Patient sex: M
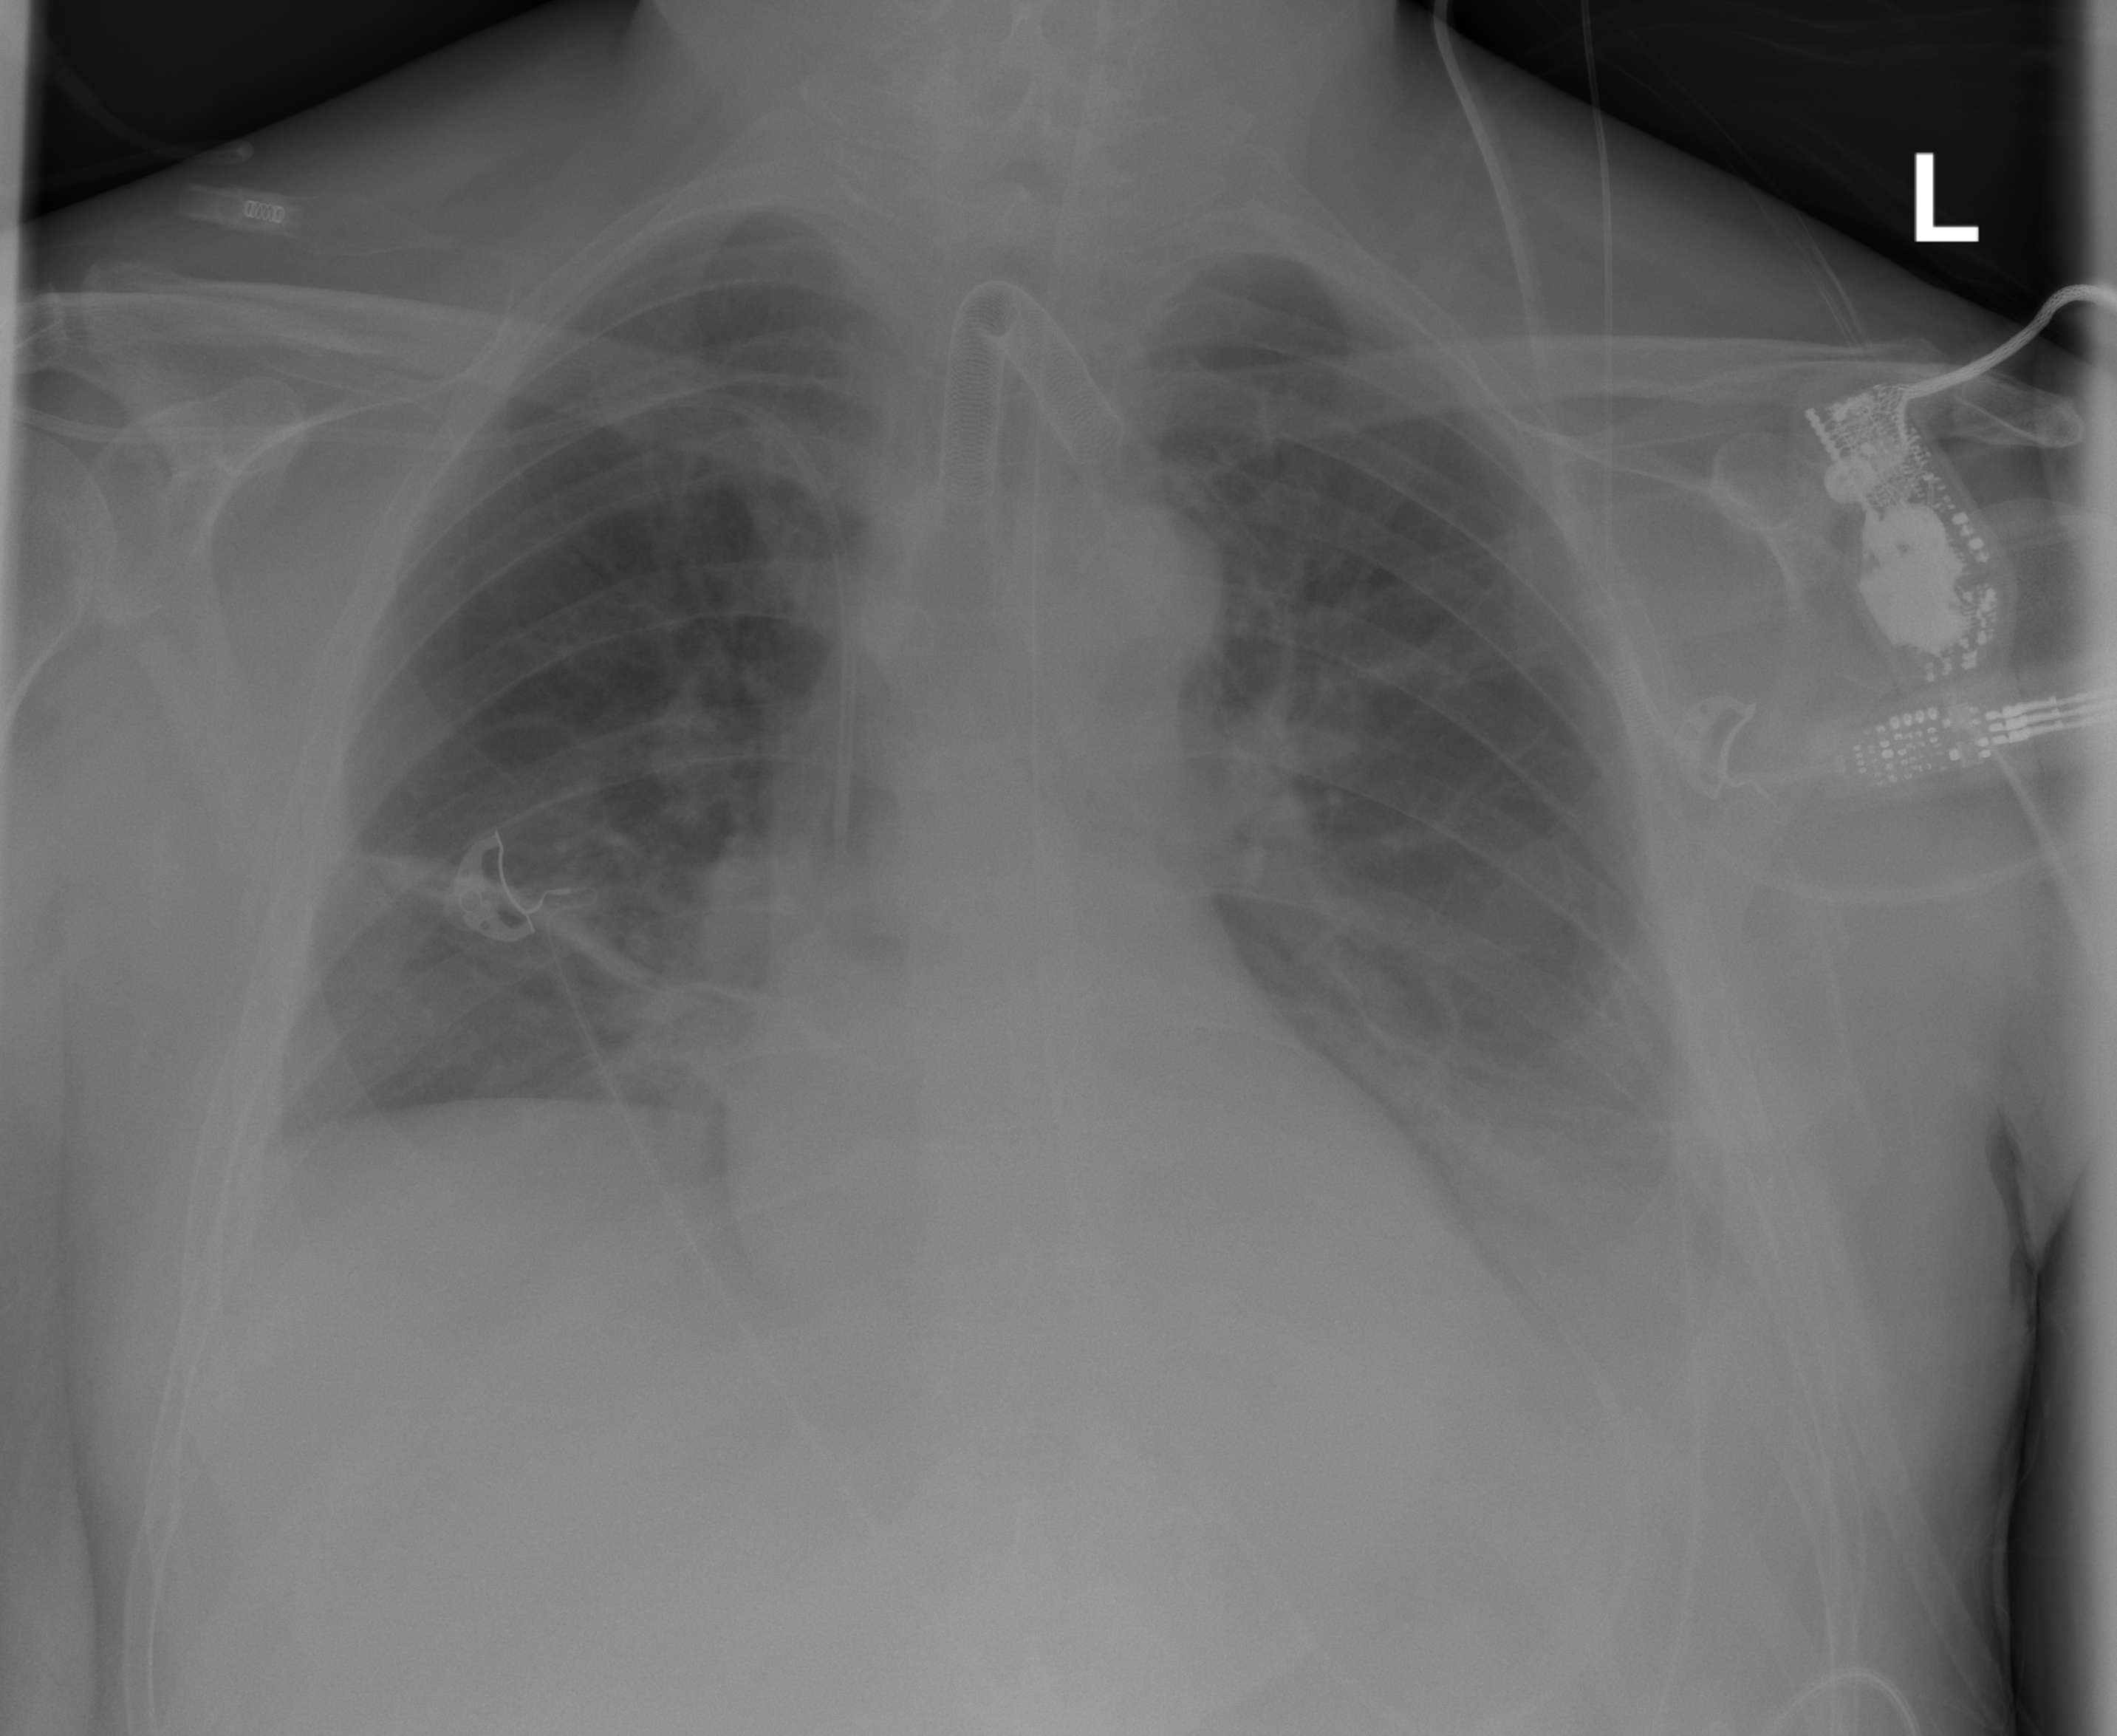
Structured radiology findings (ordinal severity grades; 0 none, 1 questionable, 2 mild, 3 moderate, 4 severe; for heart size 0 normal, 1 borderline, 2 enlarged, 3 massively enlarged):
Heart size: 0
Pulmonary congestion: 0
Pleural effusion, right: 0
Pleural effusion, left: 2
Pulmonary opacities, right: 0
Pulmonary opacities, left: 0
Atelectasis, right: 2
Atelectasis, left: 2